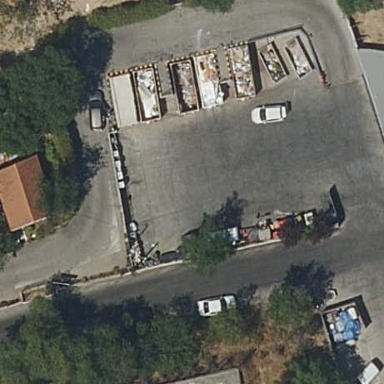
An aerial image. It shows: Recycling center surrounded by wall.